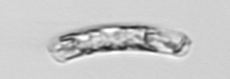
Label: Guinardia_striata